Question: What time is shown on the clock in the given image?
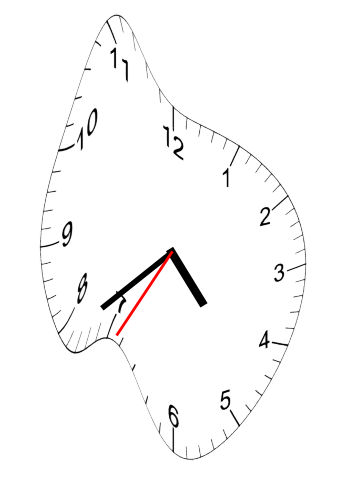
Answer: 04:38:35